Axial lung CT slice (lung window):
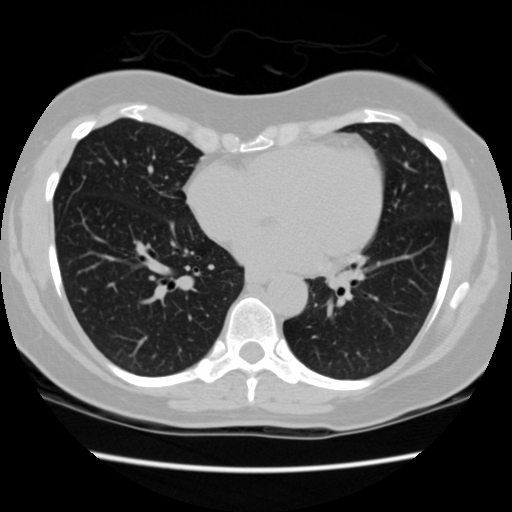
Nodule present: no